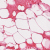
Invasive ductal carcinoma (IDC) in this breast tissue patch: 0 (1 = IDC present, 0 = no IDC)